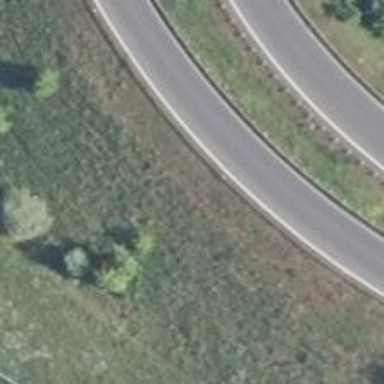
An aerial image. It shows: Asphalt motorway link.